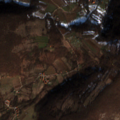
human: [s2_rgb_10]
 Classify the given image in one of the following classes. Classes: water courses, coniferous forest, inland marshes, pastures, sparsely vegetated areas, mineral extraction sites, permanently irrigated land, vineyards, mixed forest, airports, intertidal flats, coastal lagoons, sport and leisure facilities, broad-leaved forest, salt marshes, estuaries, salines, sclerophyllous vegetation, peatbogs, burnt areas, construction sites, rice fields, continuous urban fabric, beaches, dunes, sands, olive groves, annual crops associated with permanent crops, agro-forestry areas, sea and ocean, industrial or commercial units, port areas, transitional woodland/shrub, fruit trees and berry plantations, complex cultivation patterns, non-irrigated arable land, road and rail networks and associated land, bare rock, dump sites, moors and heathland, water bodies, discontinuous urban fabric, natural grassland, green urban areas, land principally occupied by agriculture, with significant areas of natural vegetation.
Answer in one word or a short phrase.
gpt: complex cultivation patterns, land principally occupied by agriculture, with significant areas of natural vegetation, broad-leaved forest, transitional woodland/shrub